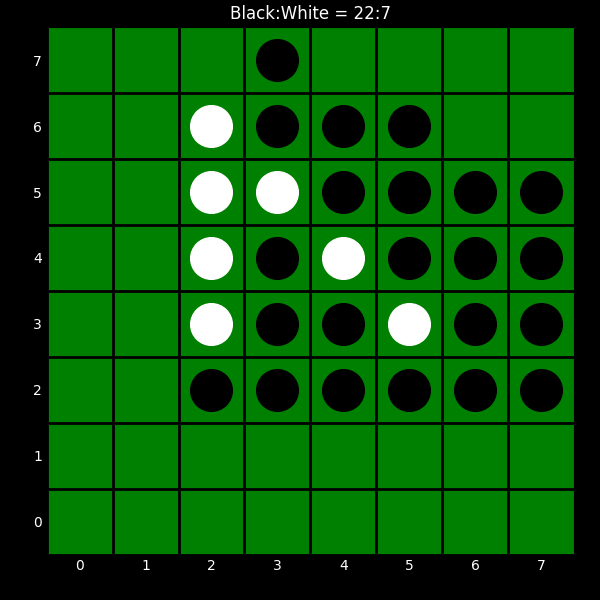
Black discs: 22
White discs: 7